Question: I'm a doof and keep uploading .Rpoj, .Rbuildignore and .gitignore to github. Some of these files mess with other project contributor's local repo when they pull them. I've figure out how to fix this after I've done it but it involves so command line code:
'''
git reset --hard (number of last good commit)
git push -f origin HEAD^:master
'''
I prefer not to do this monkey business. Is there a way to remove these pesky files from the git tab windows so I don't accidentally upload them anymore. I don't even know what to search for to find an answer.
Here's a screen shot of files I need in my local repo but want to disappear out of the git tab window in RStudio.

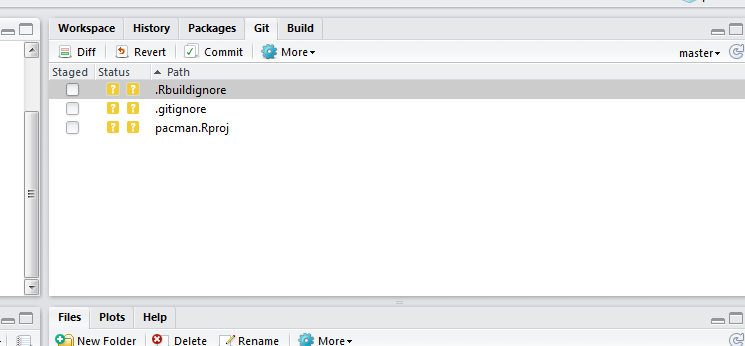
Answer: Add the following lines to the '.gitignore' file:
'''
.gitignore
.Rbuildignore
pacman.Rproj
'''